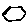
Label: hexagon